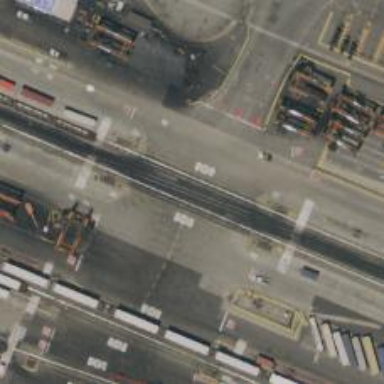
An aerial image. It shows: Railway yard used for servicing trains.